Interaction volume radius: 5 \u00c5
Interaction volume height: 20 \u00c5
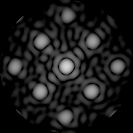
Disorder parameter: 0.1612